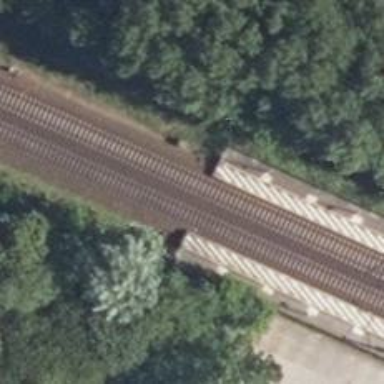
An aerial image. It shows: Stop position for public transport on the railway.